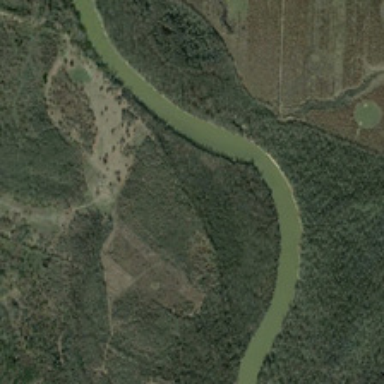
Many green trees are in two sides of a curved green river .